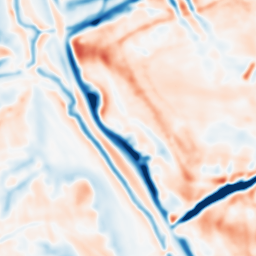
Category: multiscale
Decomposition family: dog_multiscale
Decomposition parameters: sigma_ratio: 1.4
n_scales: 4
base_sigma: 2
Upsampling method: bicubic
Upsampling parameters: scale: 4
Upsampling scale: 4